Field crop: tomato
Growth stage: 1
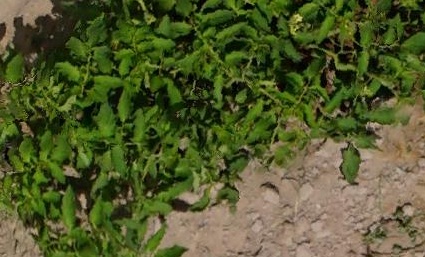
Species: tomato